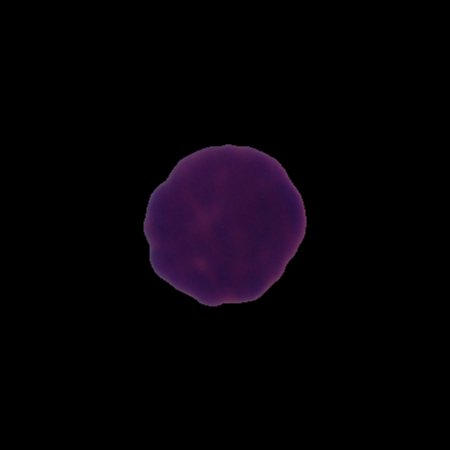
Label: healthy